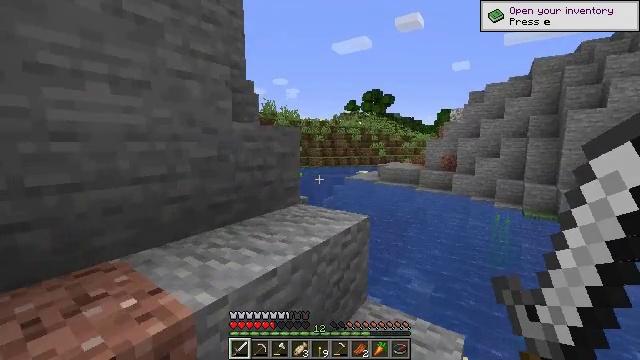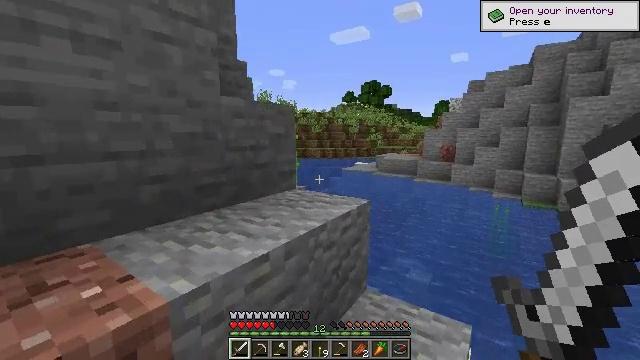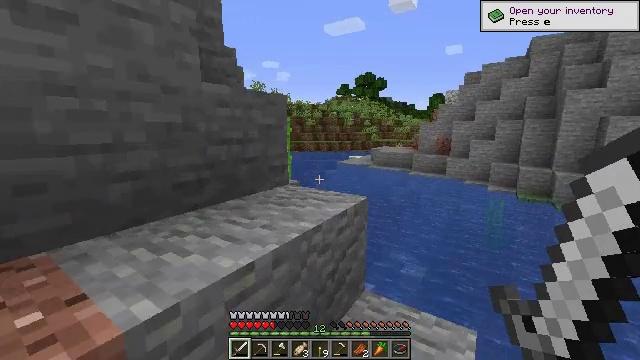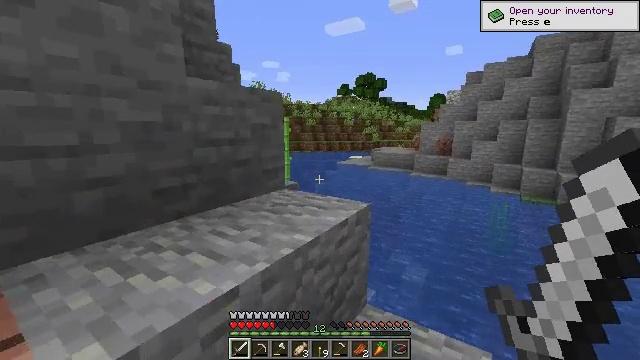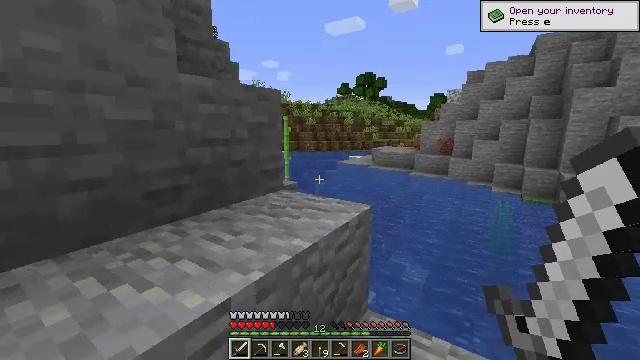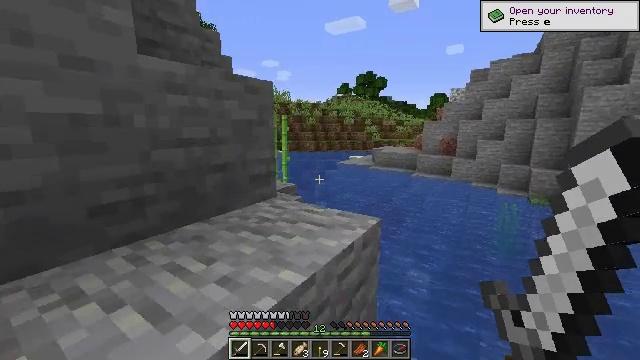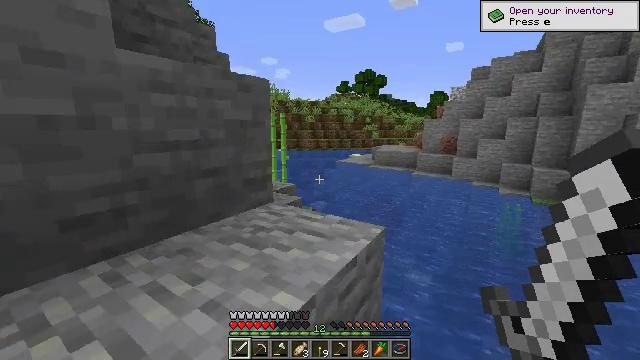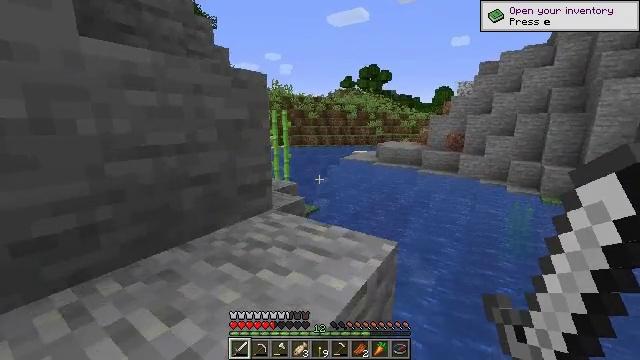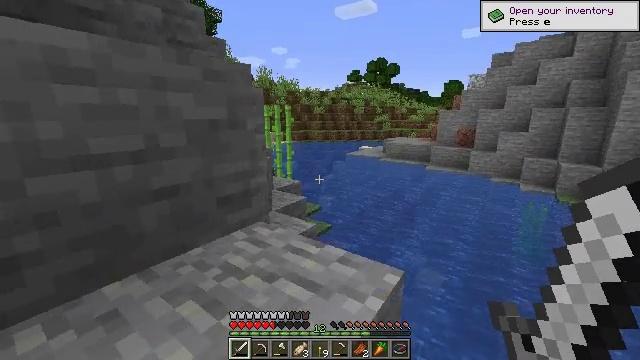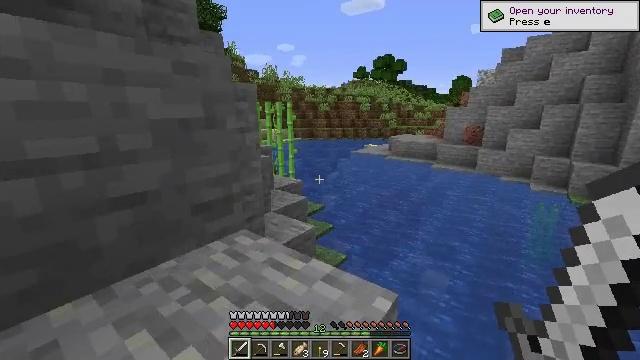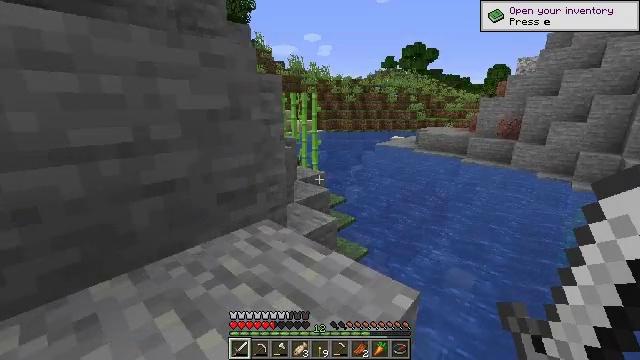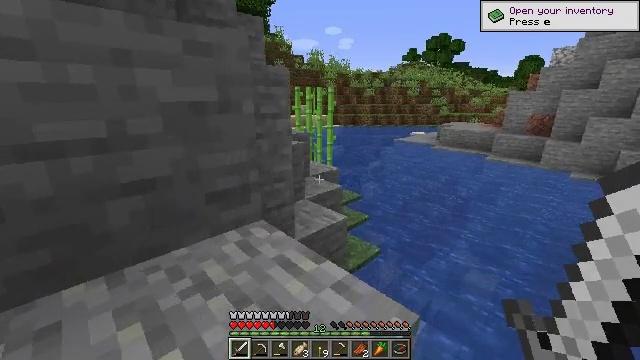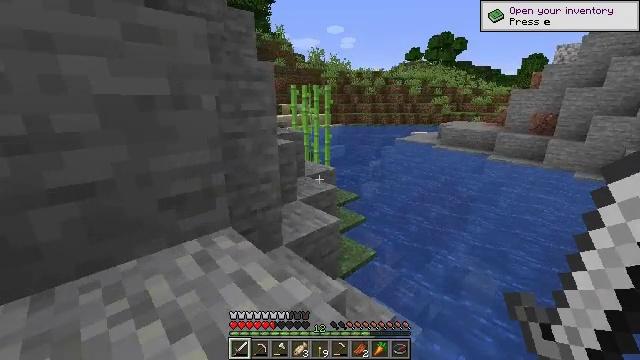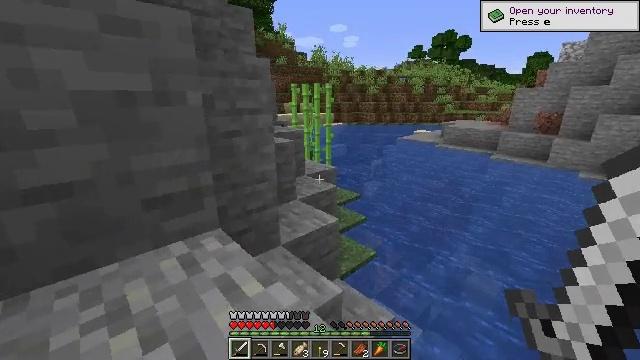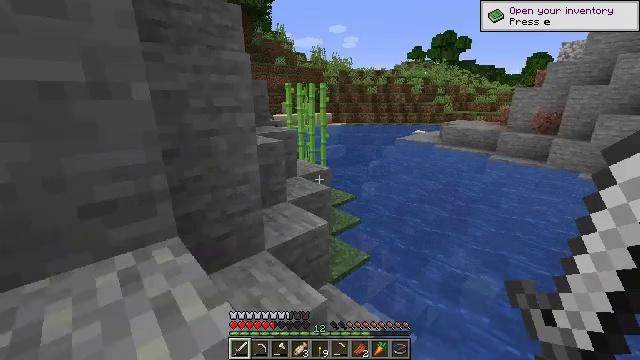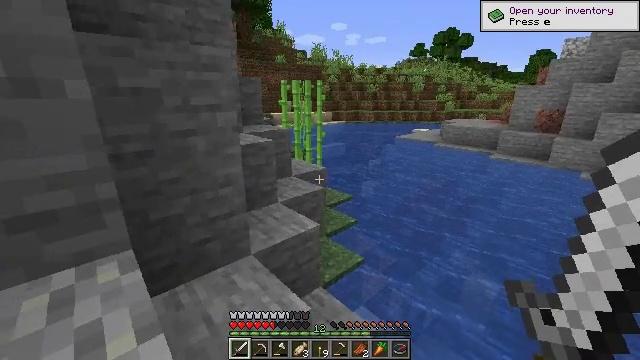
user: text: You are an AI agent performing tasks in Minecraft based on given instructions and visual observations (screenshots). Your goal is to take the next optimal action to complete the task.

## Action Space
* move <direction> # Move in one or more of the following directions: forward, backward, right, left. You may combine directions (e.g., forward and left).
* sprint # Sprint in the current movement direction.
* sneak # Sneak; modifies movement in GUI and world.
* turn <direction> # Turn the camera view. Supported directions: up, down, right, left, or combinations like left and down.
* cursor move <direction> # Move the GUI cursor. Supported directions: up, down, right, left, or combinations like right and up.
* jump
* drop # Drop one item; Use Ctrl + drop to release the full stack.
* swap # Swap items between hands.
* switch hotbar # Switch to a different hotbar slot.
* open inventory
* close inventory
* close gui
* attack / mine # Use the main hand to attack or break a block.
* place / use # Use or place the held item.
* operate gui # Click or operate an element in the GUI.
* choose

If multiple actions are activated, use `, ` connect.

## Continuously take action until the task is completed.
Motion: motion action
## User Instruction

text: Mine the sugar cane near rivers.
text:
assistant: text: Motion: move forward, turn down
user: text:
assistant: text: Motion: move forward, turn right and down
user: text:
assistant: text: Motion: move forward
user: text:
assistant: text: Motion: move forward
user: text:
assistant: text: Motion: move forward
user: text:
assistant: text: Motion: move forward
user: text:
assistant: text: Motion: move forward
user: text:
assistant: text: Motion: move forward, turn left and down
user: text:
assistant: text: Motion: move forward, turn left
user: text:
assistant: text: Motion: move forward, turn left and down
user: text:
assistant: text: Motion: move forward, turn left and down
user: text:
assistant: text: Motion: move forward
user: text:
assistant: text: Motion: move forward
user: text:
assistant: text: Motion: move forward
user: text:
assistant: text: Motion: move forward
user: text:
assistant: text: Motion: move forward, turn left
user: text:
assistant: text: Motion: move forward, turn left
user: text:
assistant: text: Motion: move forward, turn left
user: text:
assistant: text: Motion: move forward
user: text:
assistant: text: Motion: move forward
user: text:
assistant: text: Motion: move forward
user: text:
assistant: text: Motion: move forward
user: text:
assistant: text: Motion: move forward
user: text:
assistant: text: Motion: move forward
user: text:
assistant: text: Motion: move forward
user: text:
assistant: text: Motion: move forward
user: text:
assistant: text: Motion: move forward
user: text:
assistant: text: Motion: move forward, turn left
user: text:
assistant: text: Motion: move forward, turn left
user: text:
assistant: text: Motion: move forward, turn left